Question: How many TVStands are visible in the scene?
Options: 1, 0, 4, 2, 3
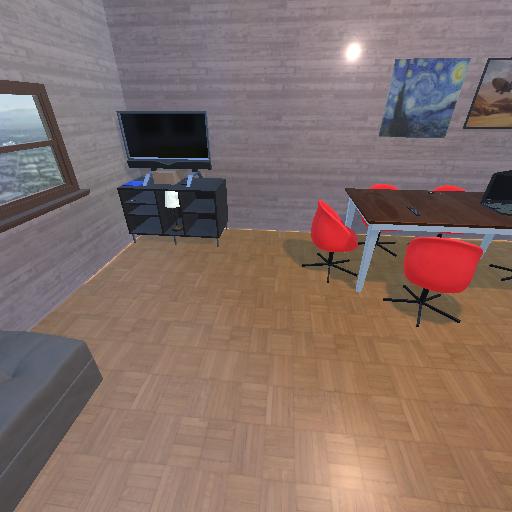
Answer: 1